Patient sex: M
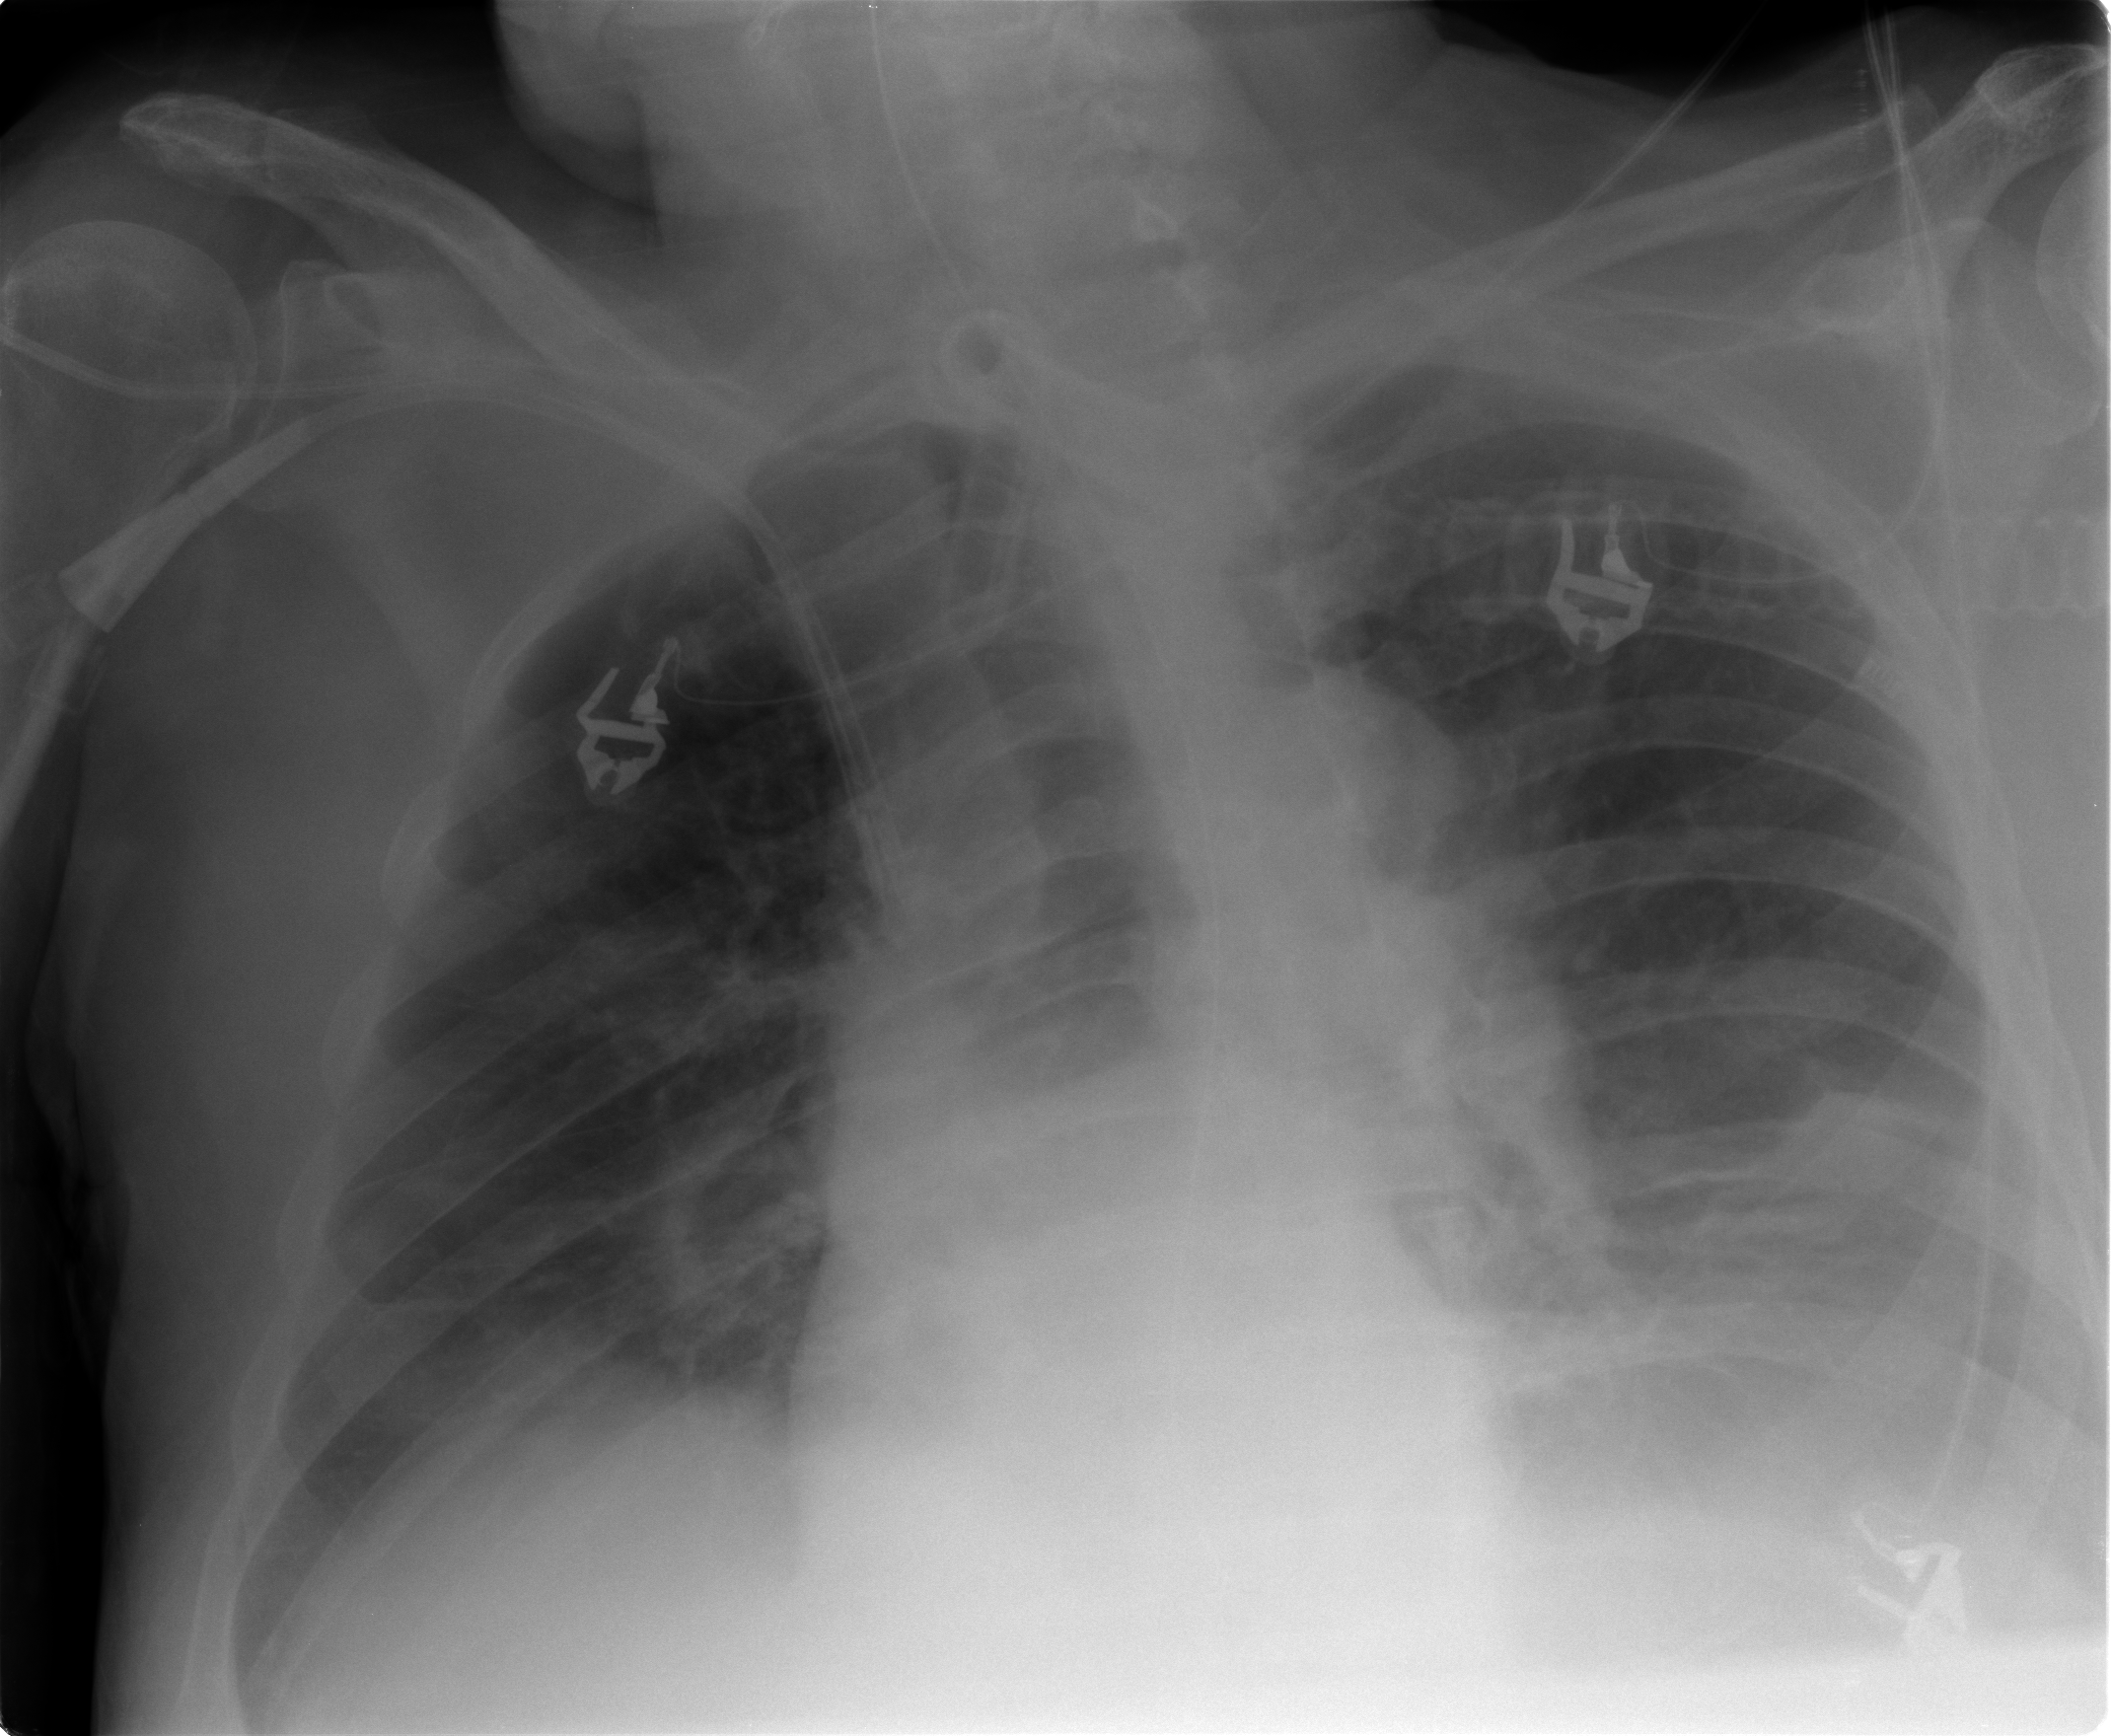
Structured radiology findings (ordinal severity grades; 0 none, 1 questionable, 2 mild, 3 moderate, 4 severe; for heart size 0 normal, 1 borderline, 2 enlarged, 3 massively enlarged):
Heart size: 0
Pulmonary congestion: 2
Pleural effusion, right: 2
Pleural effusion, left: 3
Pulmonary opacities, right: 2
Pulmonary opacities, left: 1
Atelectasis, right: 2
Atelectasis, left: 2